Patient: sex M, age 76
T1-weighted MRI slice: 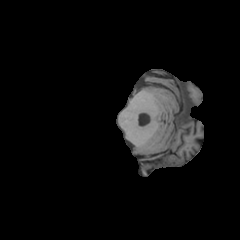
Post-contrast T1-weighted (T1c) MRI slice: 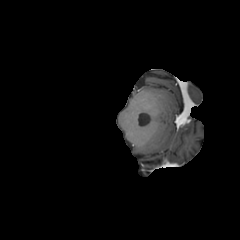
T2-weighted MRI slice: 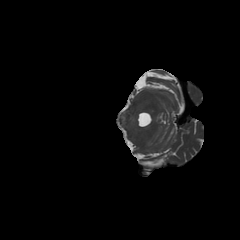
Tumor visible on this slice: no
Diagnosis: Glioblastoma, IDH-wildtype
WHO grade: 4